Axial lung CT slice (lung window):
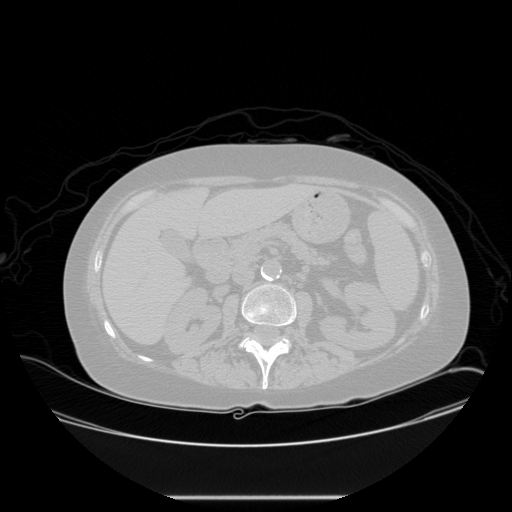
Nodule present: no